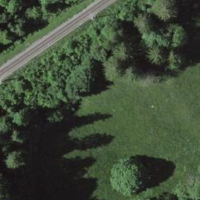
EUNIS habitat code: 44
Species observed at this site:
Mercurialis perennis